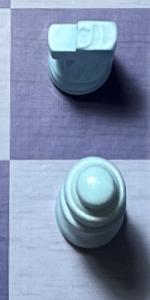
Label: Queen_White